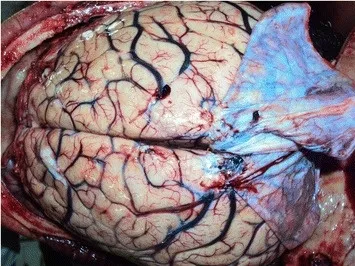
Gross edema of the brain and congested blood vessels can be seen here (cerebral gyri were flattened).
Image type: medical_photograph (other_medical_photograph)